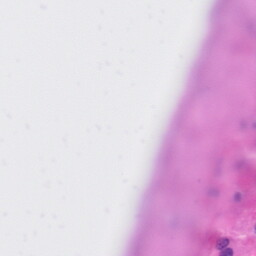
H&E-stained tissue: Liver